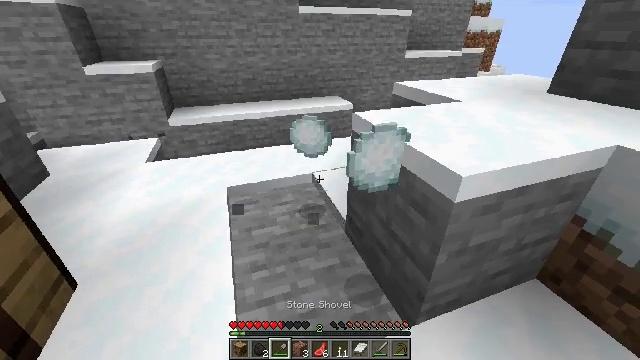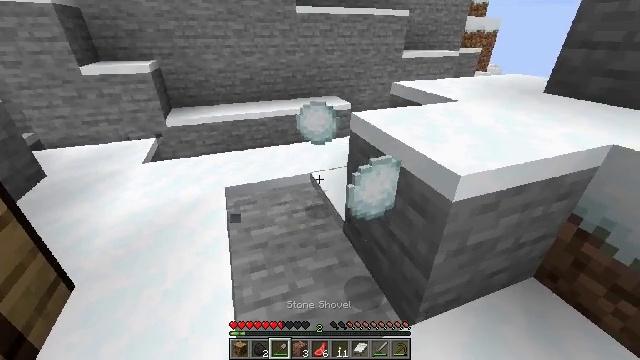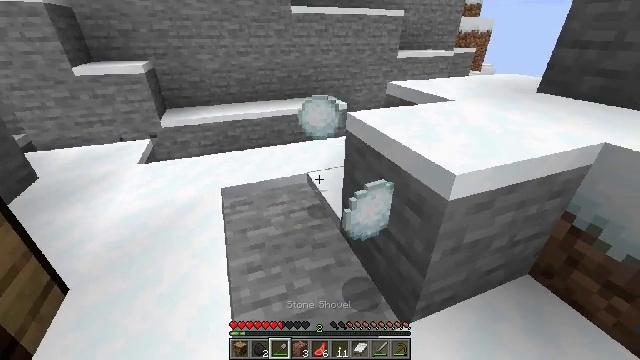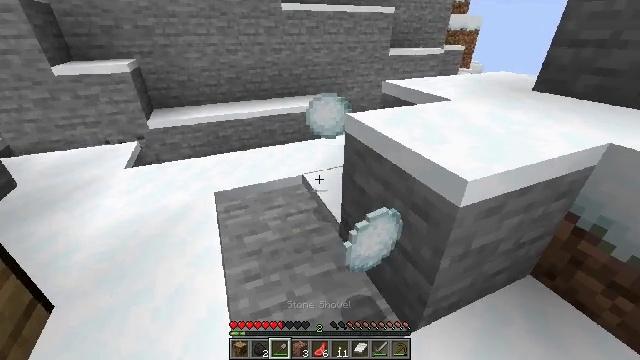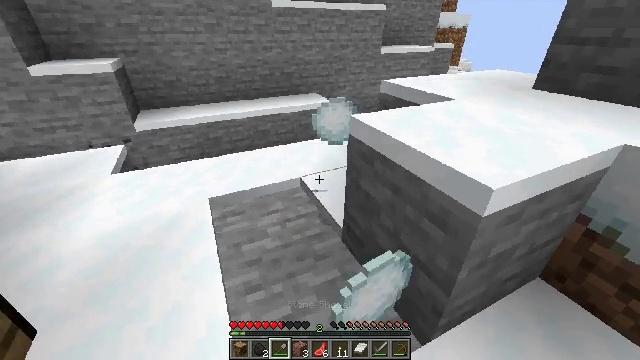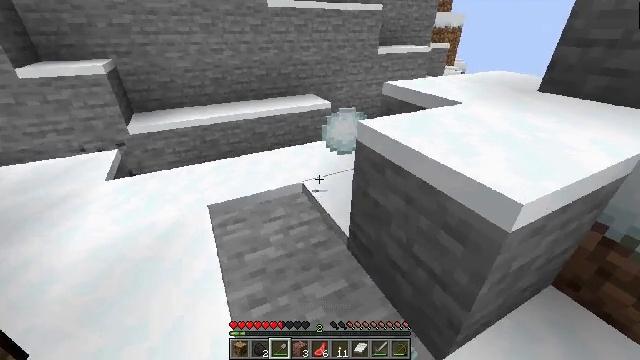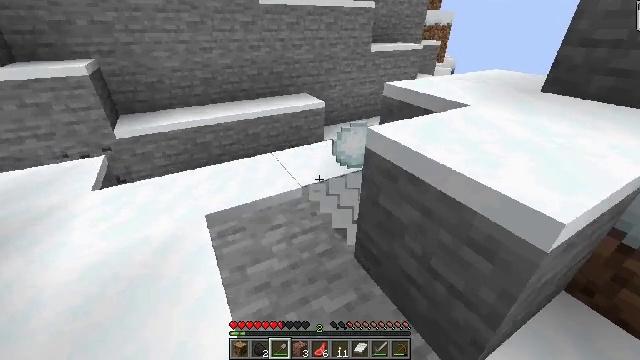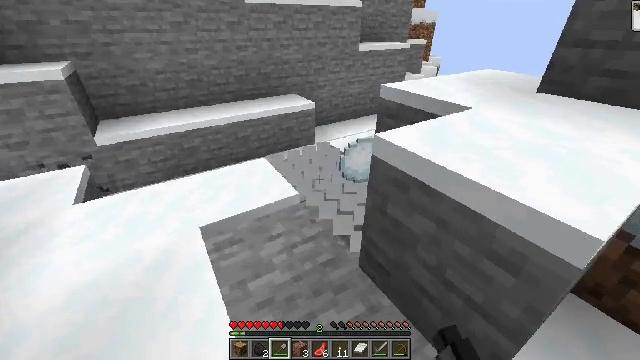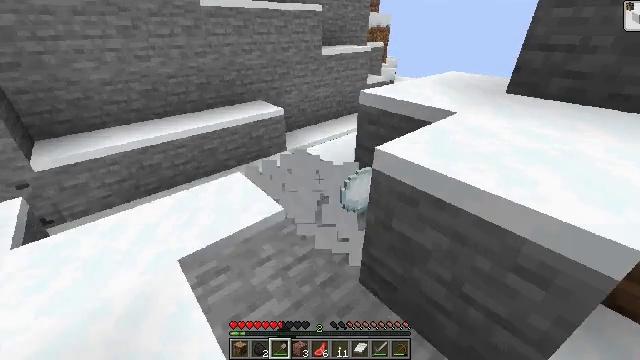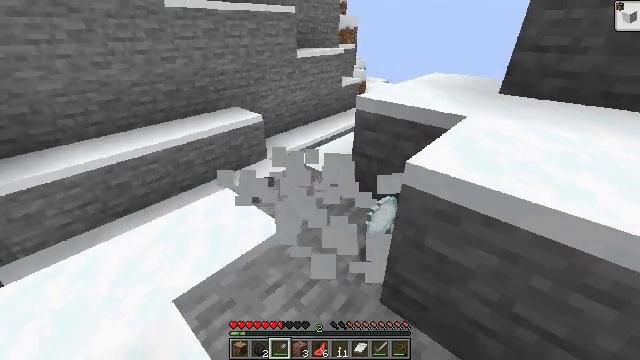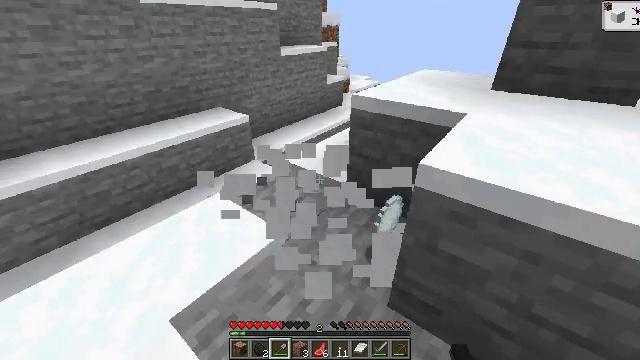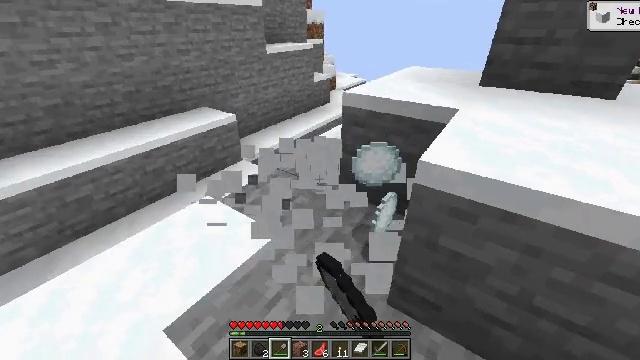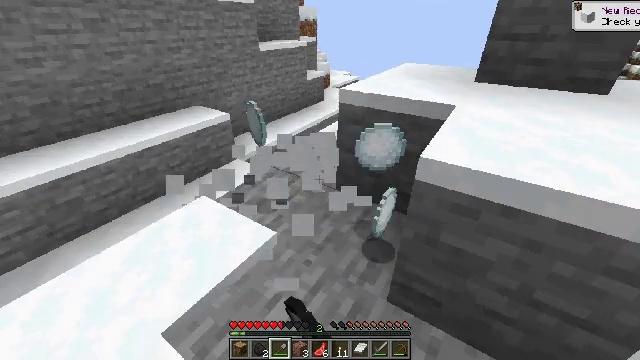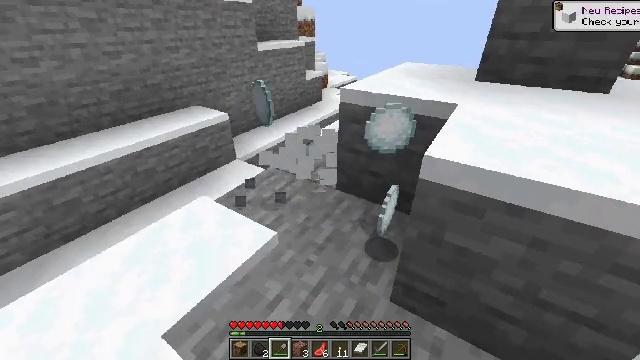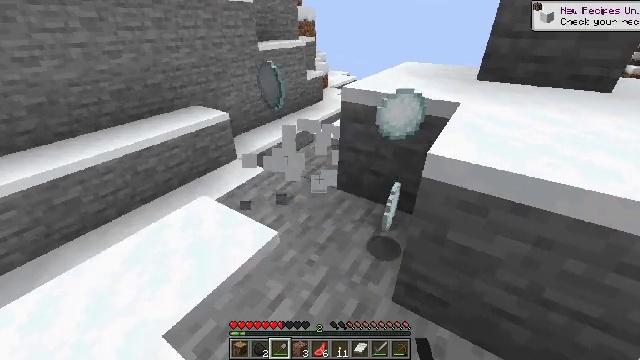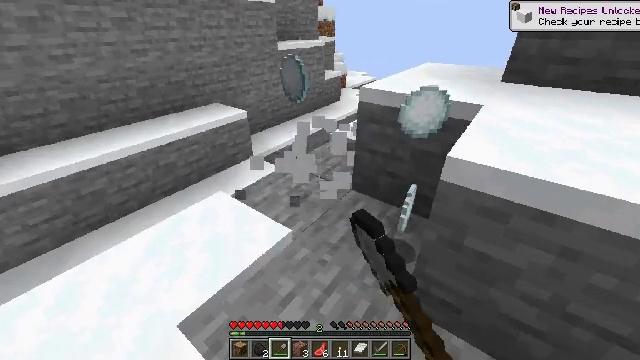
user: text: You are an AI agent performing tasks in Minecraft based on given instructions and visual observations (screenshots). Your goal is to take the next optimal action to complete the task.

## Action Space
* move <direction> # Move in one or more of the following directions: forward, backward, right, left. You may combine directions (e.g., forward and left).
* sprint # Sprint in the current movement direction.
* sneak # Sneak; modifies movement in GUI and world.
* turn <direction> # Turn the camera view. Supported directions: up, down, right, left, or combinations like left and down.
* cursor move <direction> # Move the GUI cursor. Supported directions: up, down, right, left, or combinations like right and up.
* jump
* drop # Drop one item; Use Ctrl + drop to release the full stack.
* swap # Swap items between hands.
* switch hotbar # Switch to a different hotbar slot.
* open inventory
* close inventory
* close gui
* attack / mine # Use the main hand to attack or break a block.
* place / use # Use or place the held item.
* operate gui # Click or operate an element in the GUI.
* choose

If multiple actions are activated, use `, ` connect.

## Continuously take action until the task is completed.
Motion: motion action
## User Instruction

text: Dig up the snow layers.
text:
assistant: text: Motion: no_op
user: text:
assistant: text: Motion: no_op
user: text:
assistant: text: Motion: move forward and move left, turn right
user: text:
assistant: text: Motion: move forward and move left, turn right
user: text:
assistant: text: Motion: move forward and move left, turn right
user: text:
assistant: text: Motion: move forward and move left, turn right, attack / mine
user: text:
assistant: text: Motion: move forward and move left, turn right, attack / mine
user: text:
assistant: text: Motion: move forward and move left, turn right, attack / mine
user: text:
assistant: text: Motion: move forward and move left, turn right, attack / mine
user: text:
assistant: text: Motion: turn right, attack / mine
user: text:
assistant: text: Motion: turn right, attack / mine
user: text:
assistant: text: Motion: turn right, attack / mine
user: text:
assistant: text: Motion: attack / mine
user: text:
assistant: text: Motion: attack / mine
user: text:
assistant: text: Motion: turn left, attack / mine
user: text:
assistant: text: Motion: turn left, attack / mine
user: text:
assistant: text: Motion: turn left and down, attack / mine
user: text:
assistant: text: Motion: turn left, attack / mine
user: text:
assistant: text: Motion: turn left, attack / mine
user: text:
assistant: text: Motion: turn left and down, attack / mine
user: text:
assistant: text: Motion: turn left and down, attack / mine
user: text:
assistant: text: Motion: turn left and down, attack / mine
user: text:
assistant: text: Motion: attack / mine
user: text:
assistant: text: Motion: attack / mine
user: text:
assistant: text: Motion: attack / mine
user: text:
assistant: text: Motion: no_op
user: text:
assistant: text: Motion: move forward, turn right
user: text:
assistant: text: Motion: move forward, turn right and down
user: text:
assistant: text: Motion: move forward, turn right and down
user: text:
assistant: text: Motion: move forward, turn right